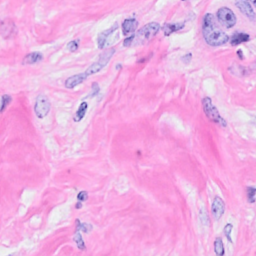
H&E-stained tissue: Breast